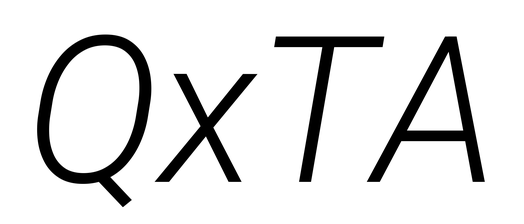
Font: Roboto-Italic_Light_Italic